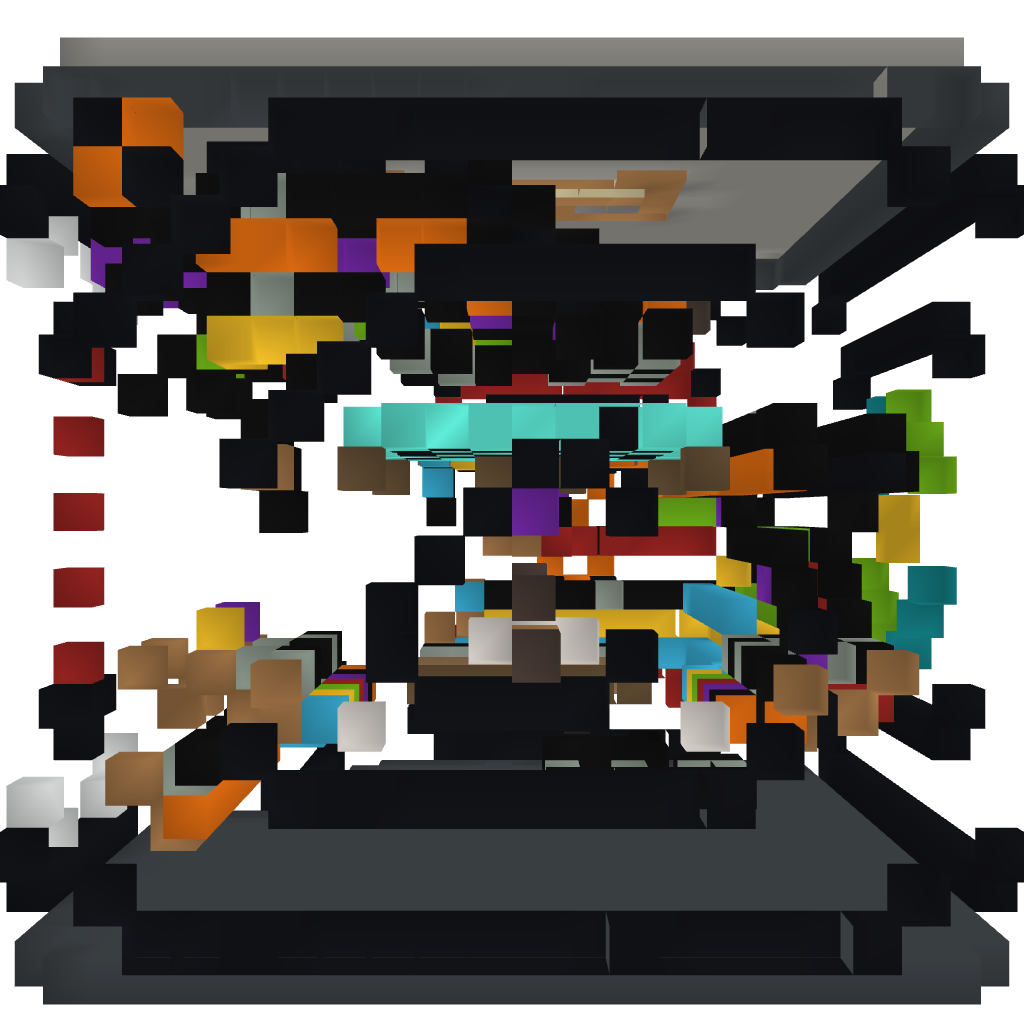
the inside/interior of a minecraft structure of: Electronic Connect Four